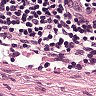
Metastatic tissue present: no